Question: I used the code which I asked about <URL>=getframe;' and after the loop
'movie2avi(ani, 'orbeeit.avi', 'compression', 'None');'. instead of proper 'avi' I get a frozen smashed 'avi' (length 10 sec) which its only frame is this one . What am I doing wrong?
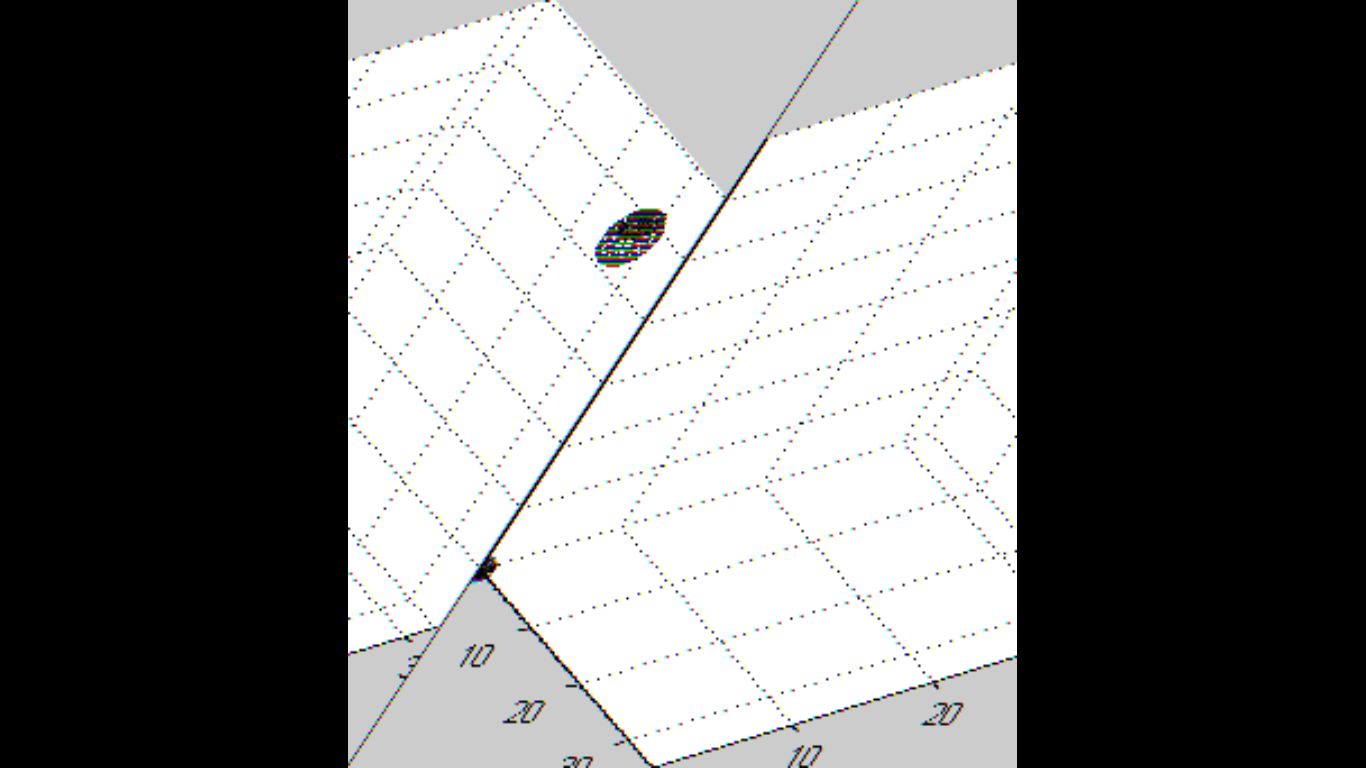
Answer: This problem is probably caused by Windows Vista (and newer) as described in <URL>.
You can change the 'renderer' after you created the figure:
'''
set(gcf,'Renderer','zbuffer');
'''
Or
'''
opengl('software');
'''